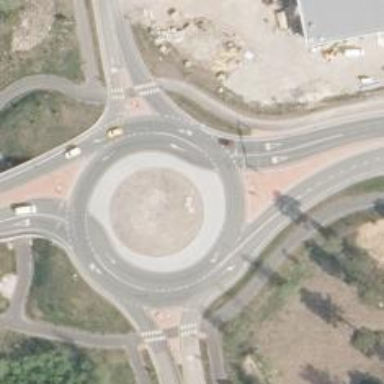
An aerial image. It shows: Secondary road leading to roundabout.